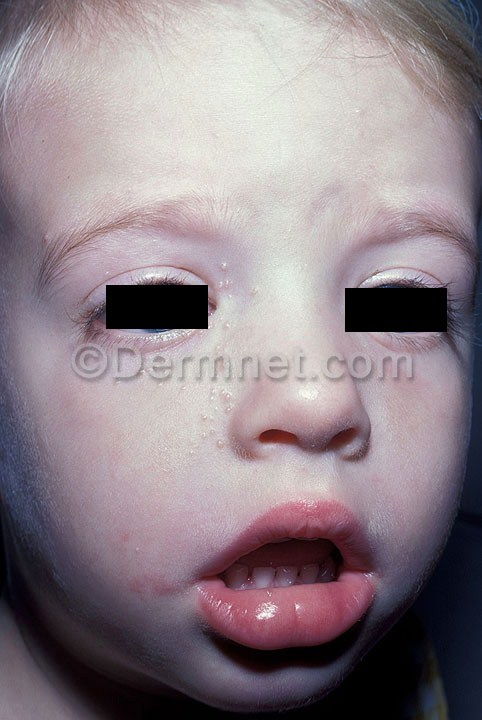
Disease: Herpes HPV and other STDs Photos